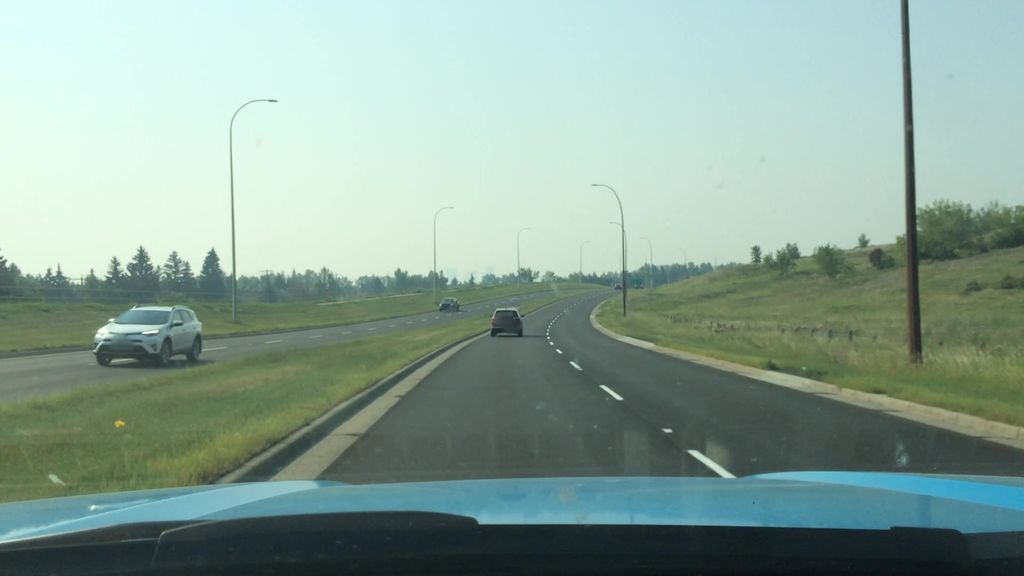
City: calgary